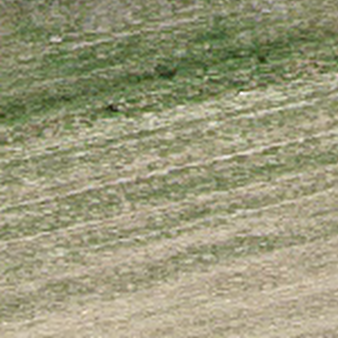
Label: other